Question: I have a Git repos that looks like this:

I want to create a new branch from the highlighted commit. (It's a long story, but basically I want to submit the iOS app while working out kinks in the latest branch). I'm pretty sure this is possible, just don't know how to accomplish it... in addition, I don't see any way of using 'tags' in XCode 6.1.. is it available, just not documented?
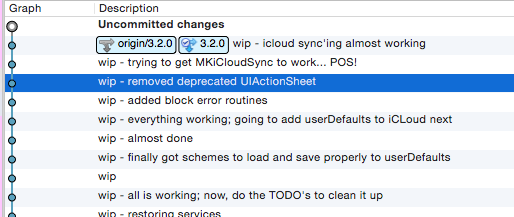
Answer: You can do as (Check <URL>
'''
git checkout -b|-B <new_branch> [<start point>]
'''
- '<start_point>'
> The name of a commit at which to start the new branch; see <URL> for details. Defaults to 'HEAD'.
- '-b <new_branch>'
> Create a new branch named '<new_branch>' and start it at '<start_point>'.
- '-B <new_branch>'
> Creates the branch '<new_branch>' and start it at '<start_point>'; if it already exists, then reset it to '<start_point>'.